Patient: sex F, age 73
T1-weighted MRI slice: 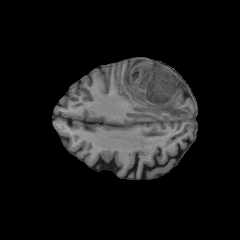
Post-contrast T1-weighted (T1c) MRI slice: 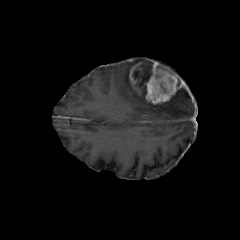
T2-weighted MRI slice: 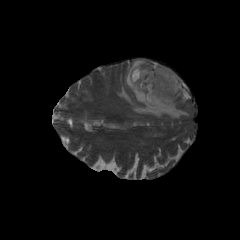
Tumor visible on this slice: yes
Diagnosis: Glioblastoma, IDH-wildtype
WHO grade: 4